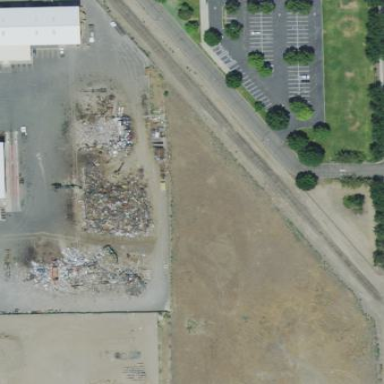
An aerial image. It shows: Area designated for garages.